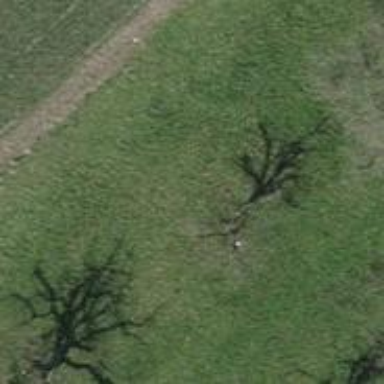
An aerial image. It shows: Agricultural area with deciduous broadleaved trees.